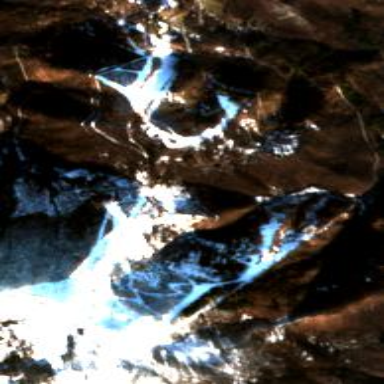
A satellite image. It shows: Area designated for winter sports.